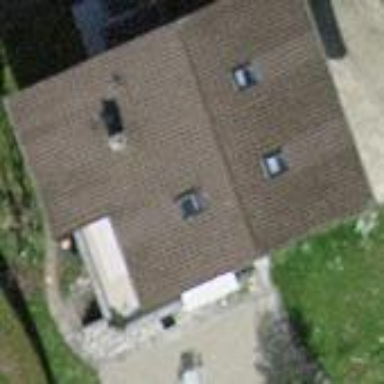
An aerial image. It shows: Detached building.